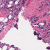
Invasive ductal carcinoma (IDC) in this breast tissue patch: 1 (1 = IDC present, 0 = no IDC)